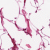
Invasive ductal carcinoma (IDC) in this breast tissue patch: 0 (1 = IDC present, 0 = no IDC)